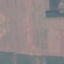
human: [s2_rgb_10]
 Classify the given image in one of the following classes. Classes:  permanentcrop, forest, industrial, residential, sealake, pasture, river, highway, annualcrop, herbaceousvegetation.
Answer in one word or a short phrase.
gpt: AnnualCrop